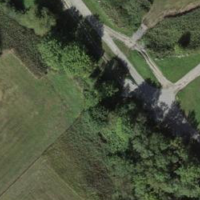
EUNIS habitat code: 21
Species observed at this site:
Libellula depressa
Orthetrum coerulescens